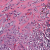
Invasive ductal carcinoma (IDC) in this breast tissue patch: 0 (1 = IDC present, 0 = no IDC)